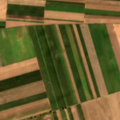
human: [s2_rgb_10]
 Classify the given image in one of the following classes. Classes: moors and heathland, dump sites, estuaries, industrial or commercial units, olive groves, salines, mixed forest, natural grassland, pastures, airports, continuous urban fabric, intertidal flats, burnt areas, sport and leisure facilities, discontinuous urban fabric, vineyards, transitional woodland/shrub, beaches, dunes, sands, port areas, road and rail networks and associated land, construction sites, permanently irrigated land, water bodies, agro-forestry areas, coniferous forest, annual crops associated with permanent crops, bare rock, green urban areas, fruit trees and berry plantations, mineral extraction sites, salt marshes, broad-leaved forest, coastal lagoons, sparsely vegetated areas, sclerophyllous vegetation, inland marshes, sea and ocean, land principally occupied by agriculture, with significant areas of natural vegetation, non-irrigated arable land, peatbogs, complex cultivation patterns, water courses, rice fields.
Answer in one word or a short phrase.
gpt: non-irrigated arable land